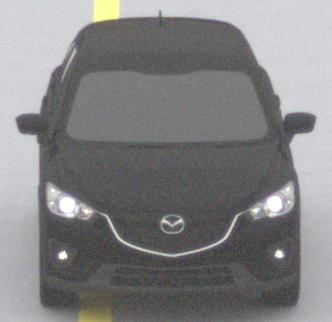
Make: Mazda
Model: CX-5 2.0 SKYACTIV-G 160
Detailed model: CX-5 (GH)
Model produced from: 2012/04
Model produced until: 2015/02
Doors: 5
Color: black
Road condition: dry road
Daytime: midday
Contrast: low contrast